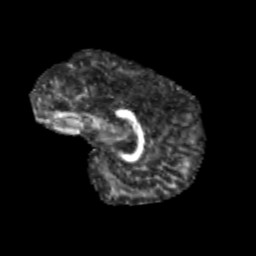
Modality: FA
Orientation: sagittal
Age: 9
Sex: male
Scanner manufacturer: siemens
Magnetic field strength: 3 T
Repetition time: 3.8 s
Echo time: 0.07 s